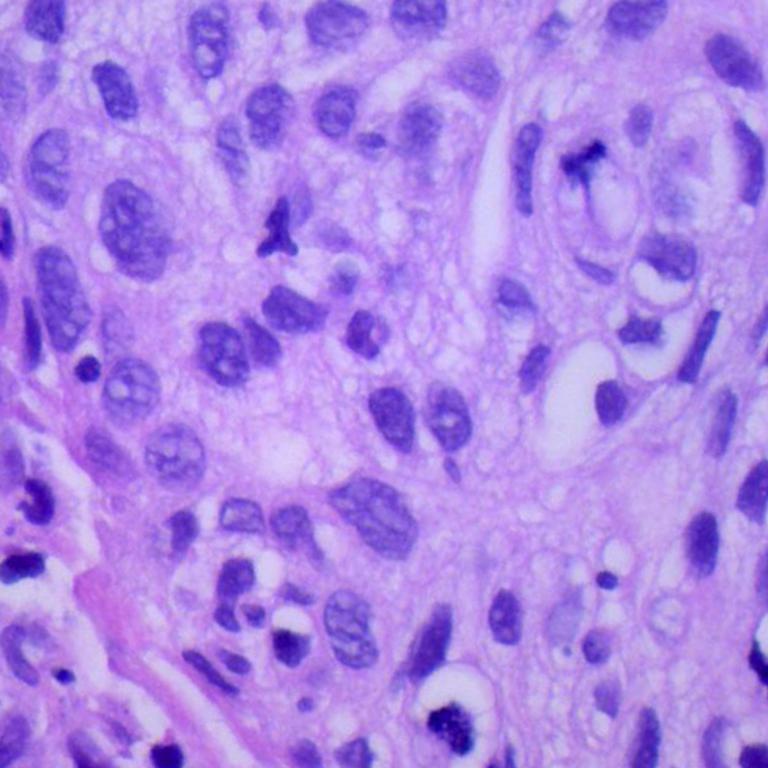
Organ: lung
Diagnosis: squamous carcinomas